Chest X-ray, PA view. Patient: 42 years old, sex F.
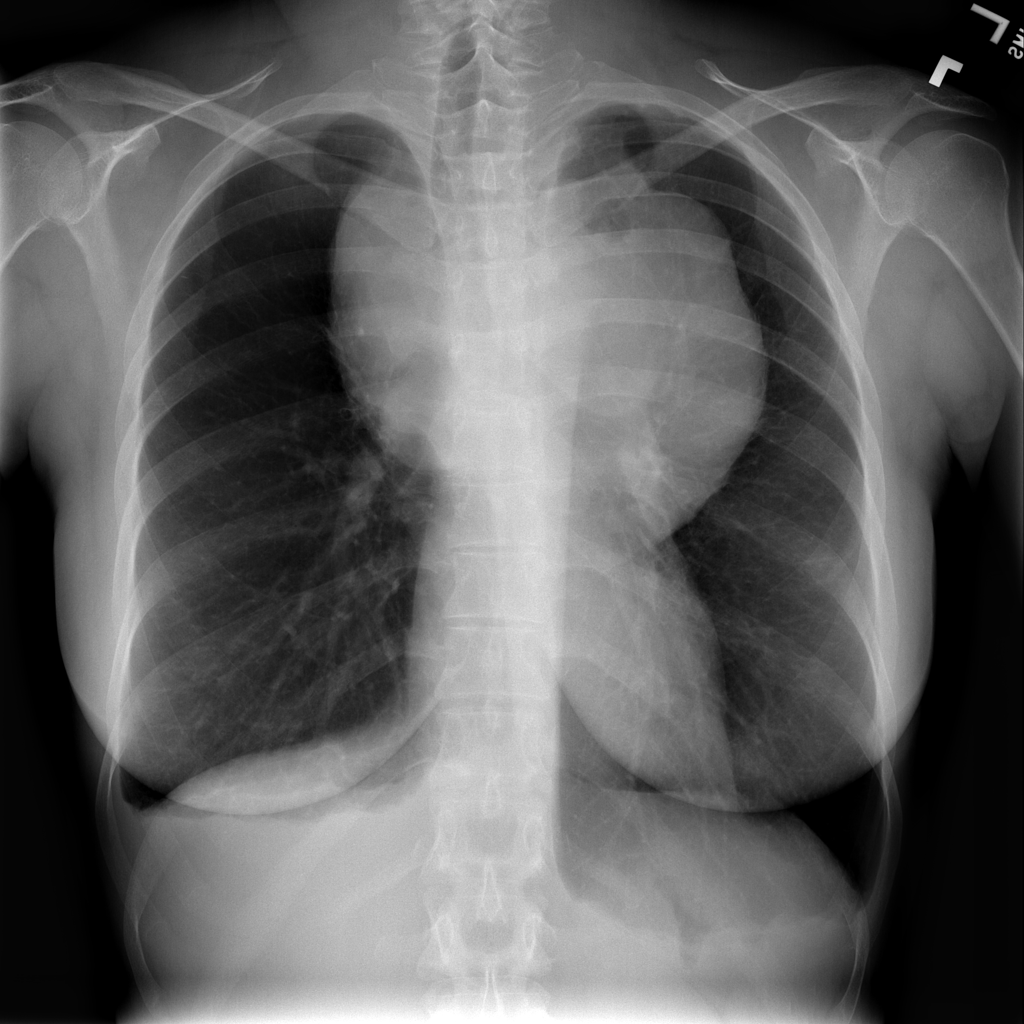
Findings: Effusion, Mass